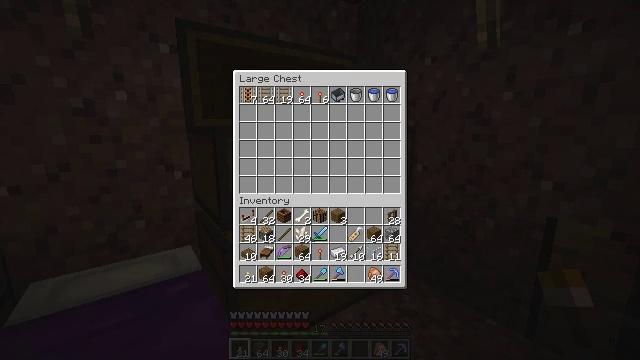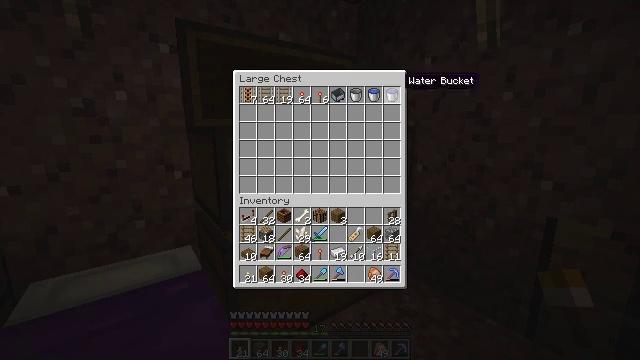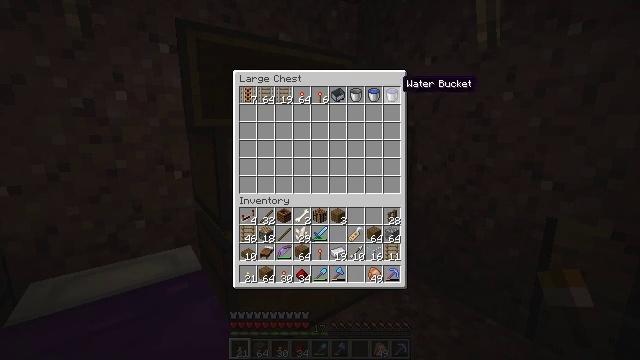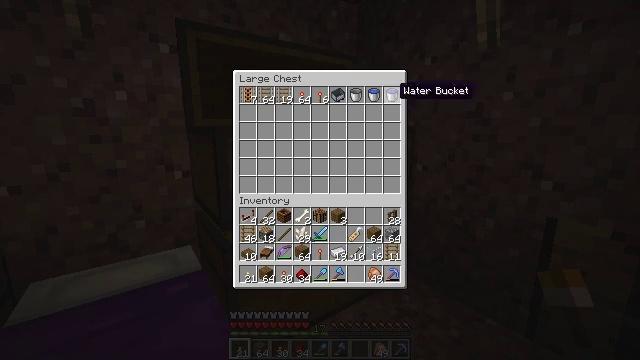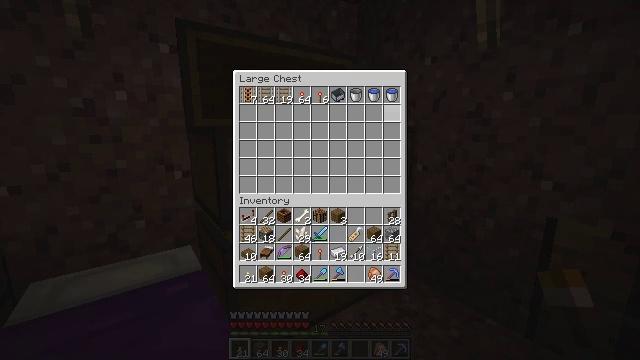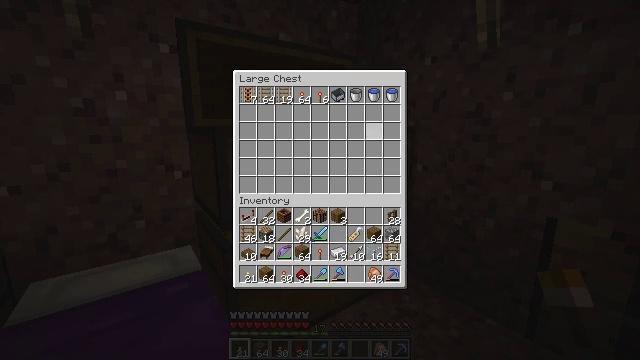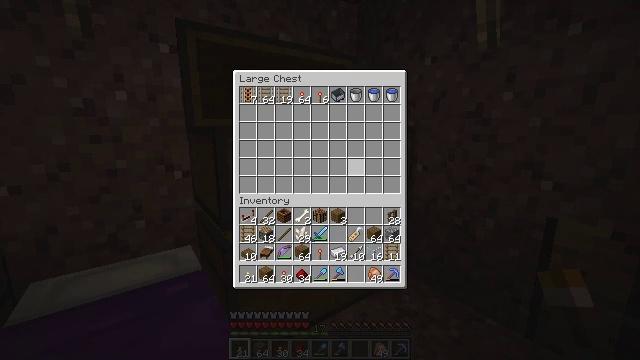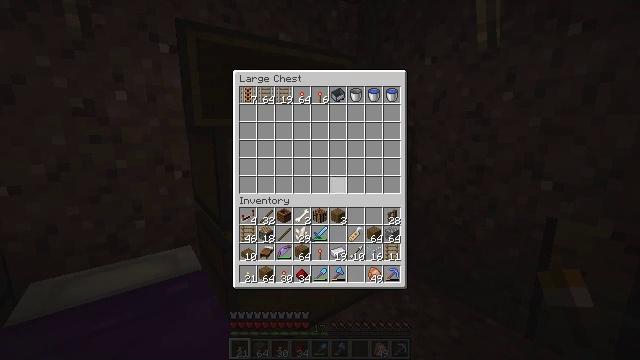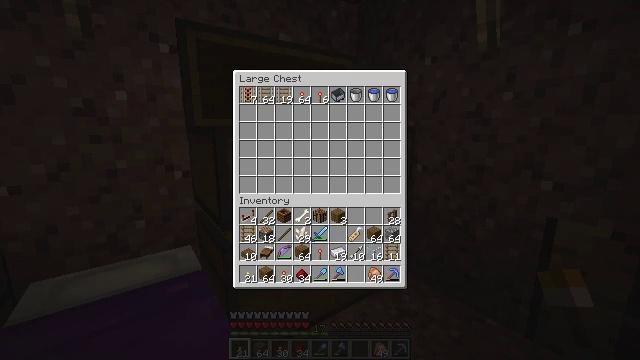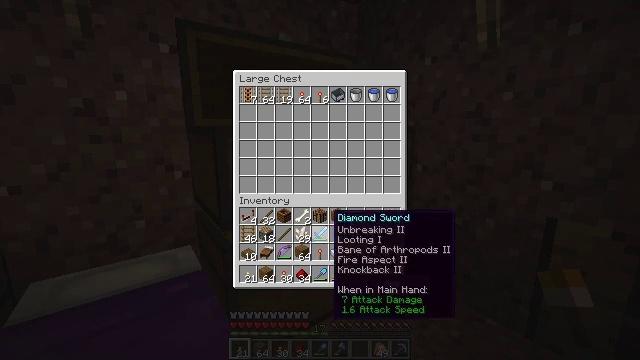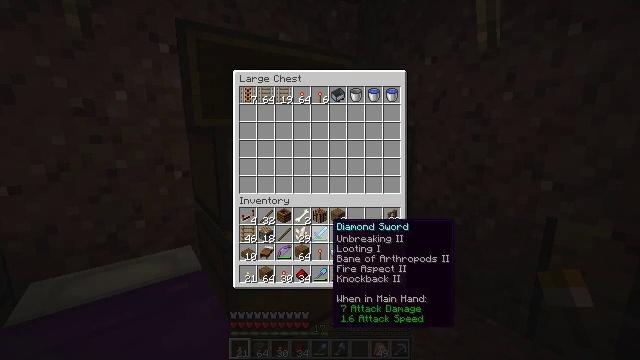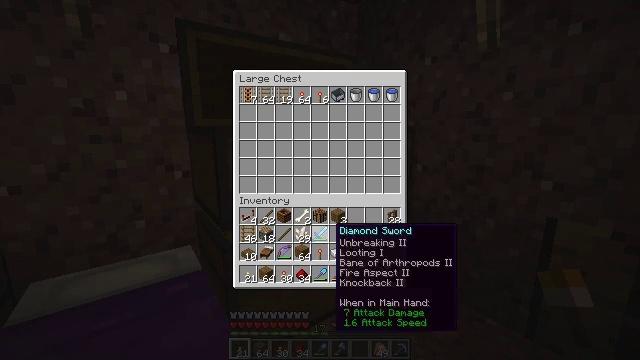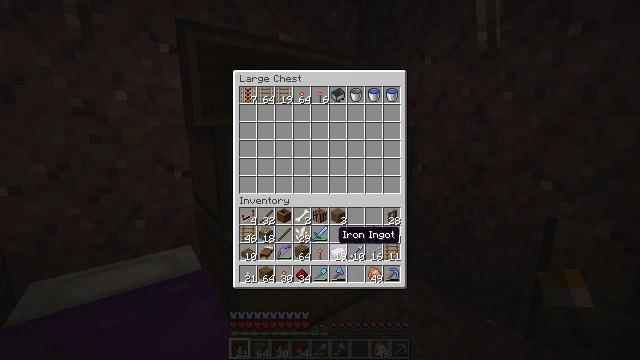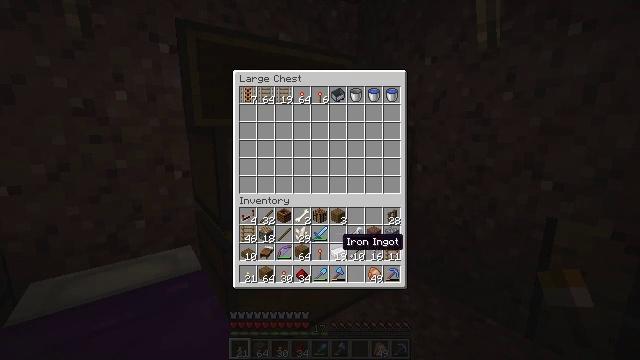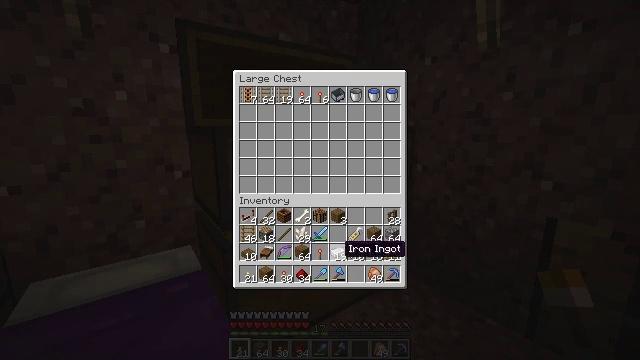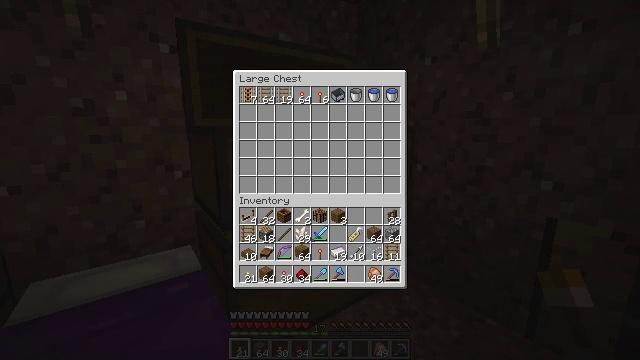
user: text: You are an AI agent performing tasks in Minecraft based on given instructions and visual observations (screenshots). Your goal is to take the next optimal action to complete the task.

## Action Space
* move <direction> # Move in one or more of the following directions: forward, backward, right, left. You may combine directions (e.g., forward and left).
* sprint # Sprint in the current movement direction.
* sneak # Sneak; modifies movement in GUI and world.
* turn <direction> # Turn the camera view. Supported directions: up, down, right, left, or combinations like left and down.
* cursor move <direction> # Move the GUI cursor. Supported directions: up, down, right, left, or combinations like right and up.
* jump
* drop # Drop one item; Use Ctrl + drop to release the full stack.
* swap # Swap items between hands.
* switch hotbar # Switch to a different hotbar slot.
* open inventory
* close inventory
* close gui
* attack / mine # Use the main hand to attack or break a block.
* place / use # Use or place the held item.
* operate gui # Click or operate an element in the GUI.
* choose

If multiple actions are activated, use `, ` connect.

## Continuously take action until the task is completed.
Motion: motion action
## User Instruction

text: Open the crafting table and craft a spruce pressure plate with spruce planks.
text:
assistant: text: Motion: sneak
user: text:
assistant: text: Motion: sneak
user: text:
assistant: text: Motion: sneak, cursor move down
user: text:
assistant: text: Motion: sneak, cursor move left and down
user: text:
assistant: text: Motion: sneak, cursor move left and down
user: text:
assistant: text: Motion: sneak, cursor move left and down
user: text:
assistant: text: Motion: sneak, cursor move left and down
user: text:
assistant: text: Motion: sneak, cursor move left and down
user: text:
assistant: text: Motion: sneak, cursor move down
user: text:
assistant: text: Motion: sneak, cursor move down
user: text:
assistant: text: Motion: no_op
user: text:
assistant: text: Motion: no_op
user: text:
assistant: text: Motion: cursor move down
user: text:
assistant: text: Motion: no_op
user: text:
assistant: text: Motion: no_op
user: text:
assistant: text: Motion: no_op
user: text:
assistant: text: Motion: no_op
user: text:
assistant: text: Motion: no_op
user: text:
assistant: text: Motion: no_op
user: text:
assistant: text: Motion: operate gui
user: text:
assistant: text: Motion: operate gui
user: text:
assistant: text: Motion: operate gui
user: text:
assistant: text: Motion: no_op
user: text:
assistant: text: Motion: cursor move up
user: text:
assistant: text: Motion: no_op
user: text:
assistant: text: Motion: no_op
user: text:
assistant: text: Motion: no_op
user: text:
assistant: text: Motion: no_op
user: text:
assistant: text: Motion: no_op
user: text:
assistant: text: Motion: no_op